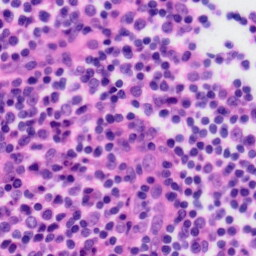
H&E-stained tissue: Tonsil